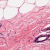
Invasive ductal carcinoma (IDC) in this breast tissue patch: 0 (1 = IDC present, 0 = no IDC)